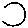
Label: moon